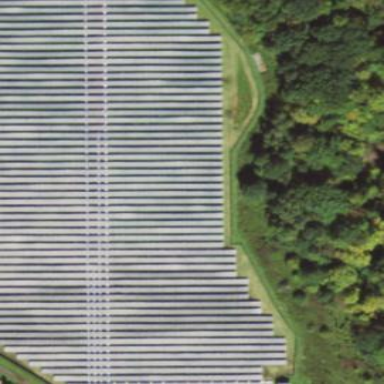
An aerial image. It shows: Solar power plant utilizing photovoltaic technology.